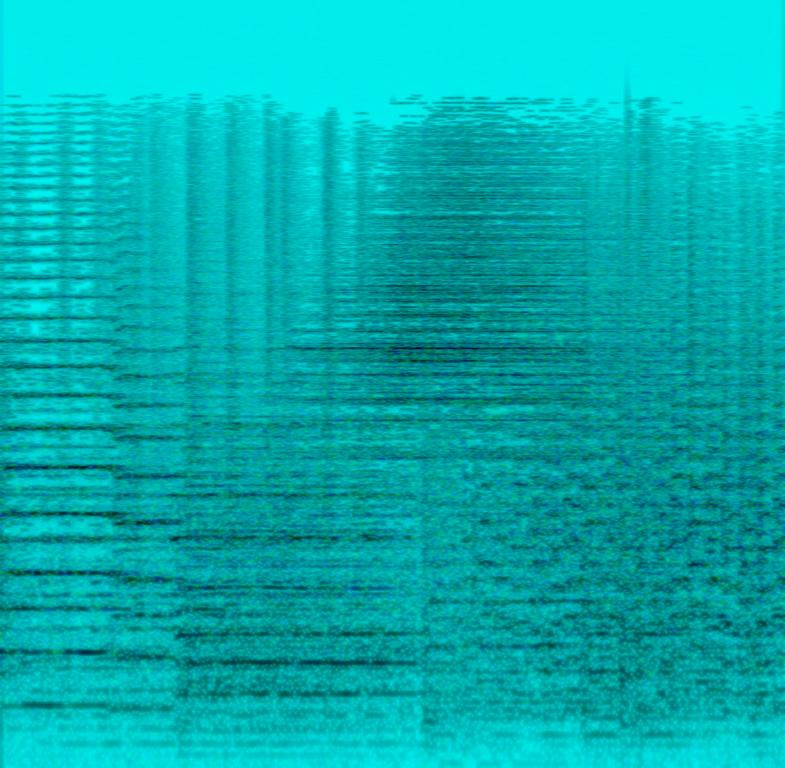
This is an exciting, epic cinematic orchestral piece. This kind of music would be used for a scene involving a chase or something thrilling. There are tubas, trombones, trumpets and french horns playing the same exciting motif.